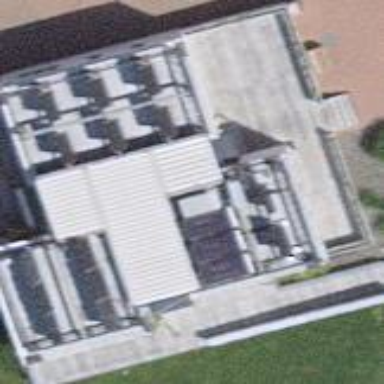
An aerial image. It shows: College building.